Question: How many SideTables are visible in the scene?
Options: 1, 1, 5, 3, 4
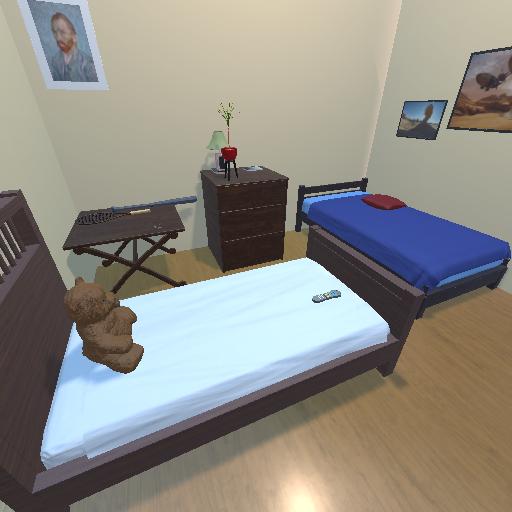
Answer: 1